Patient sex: M
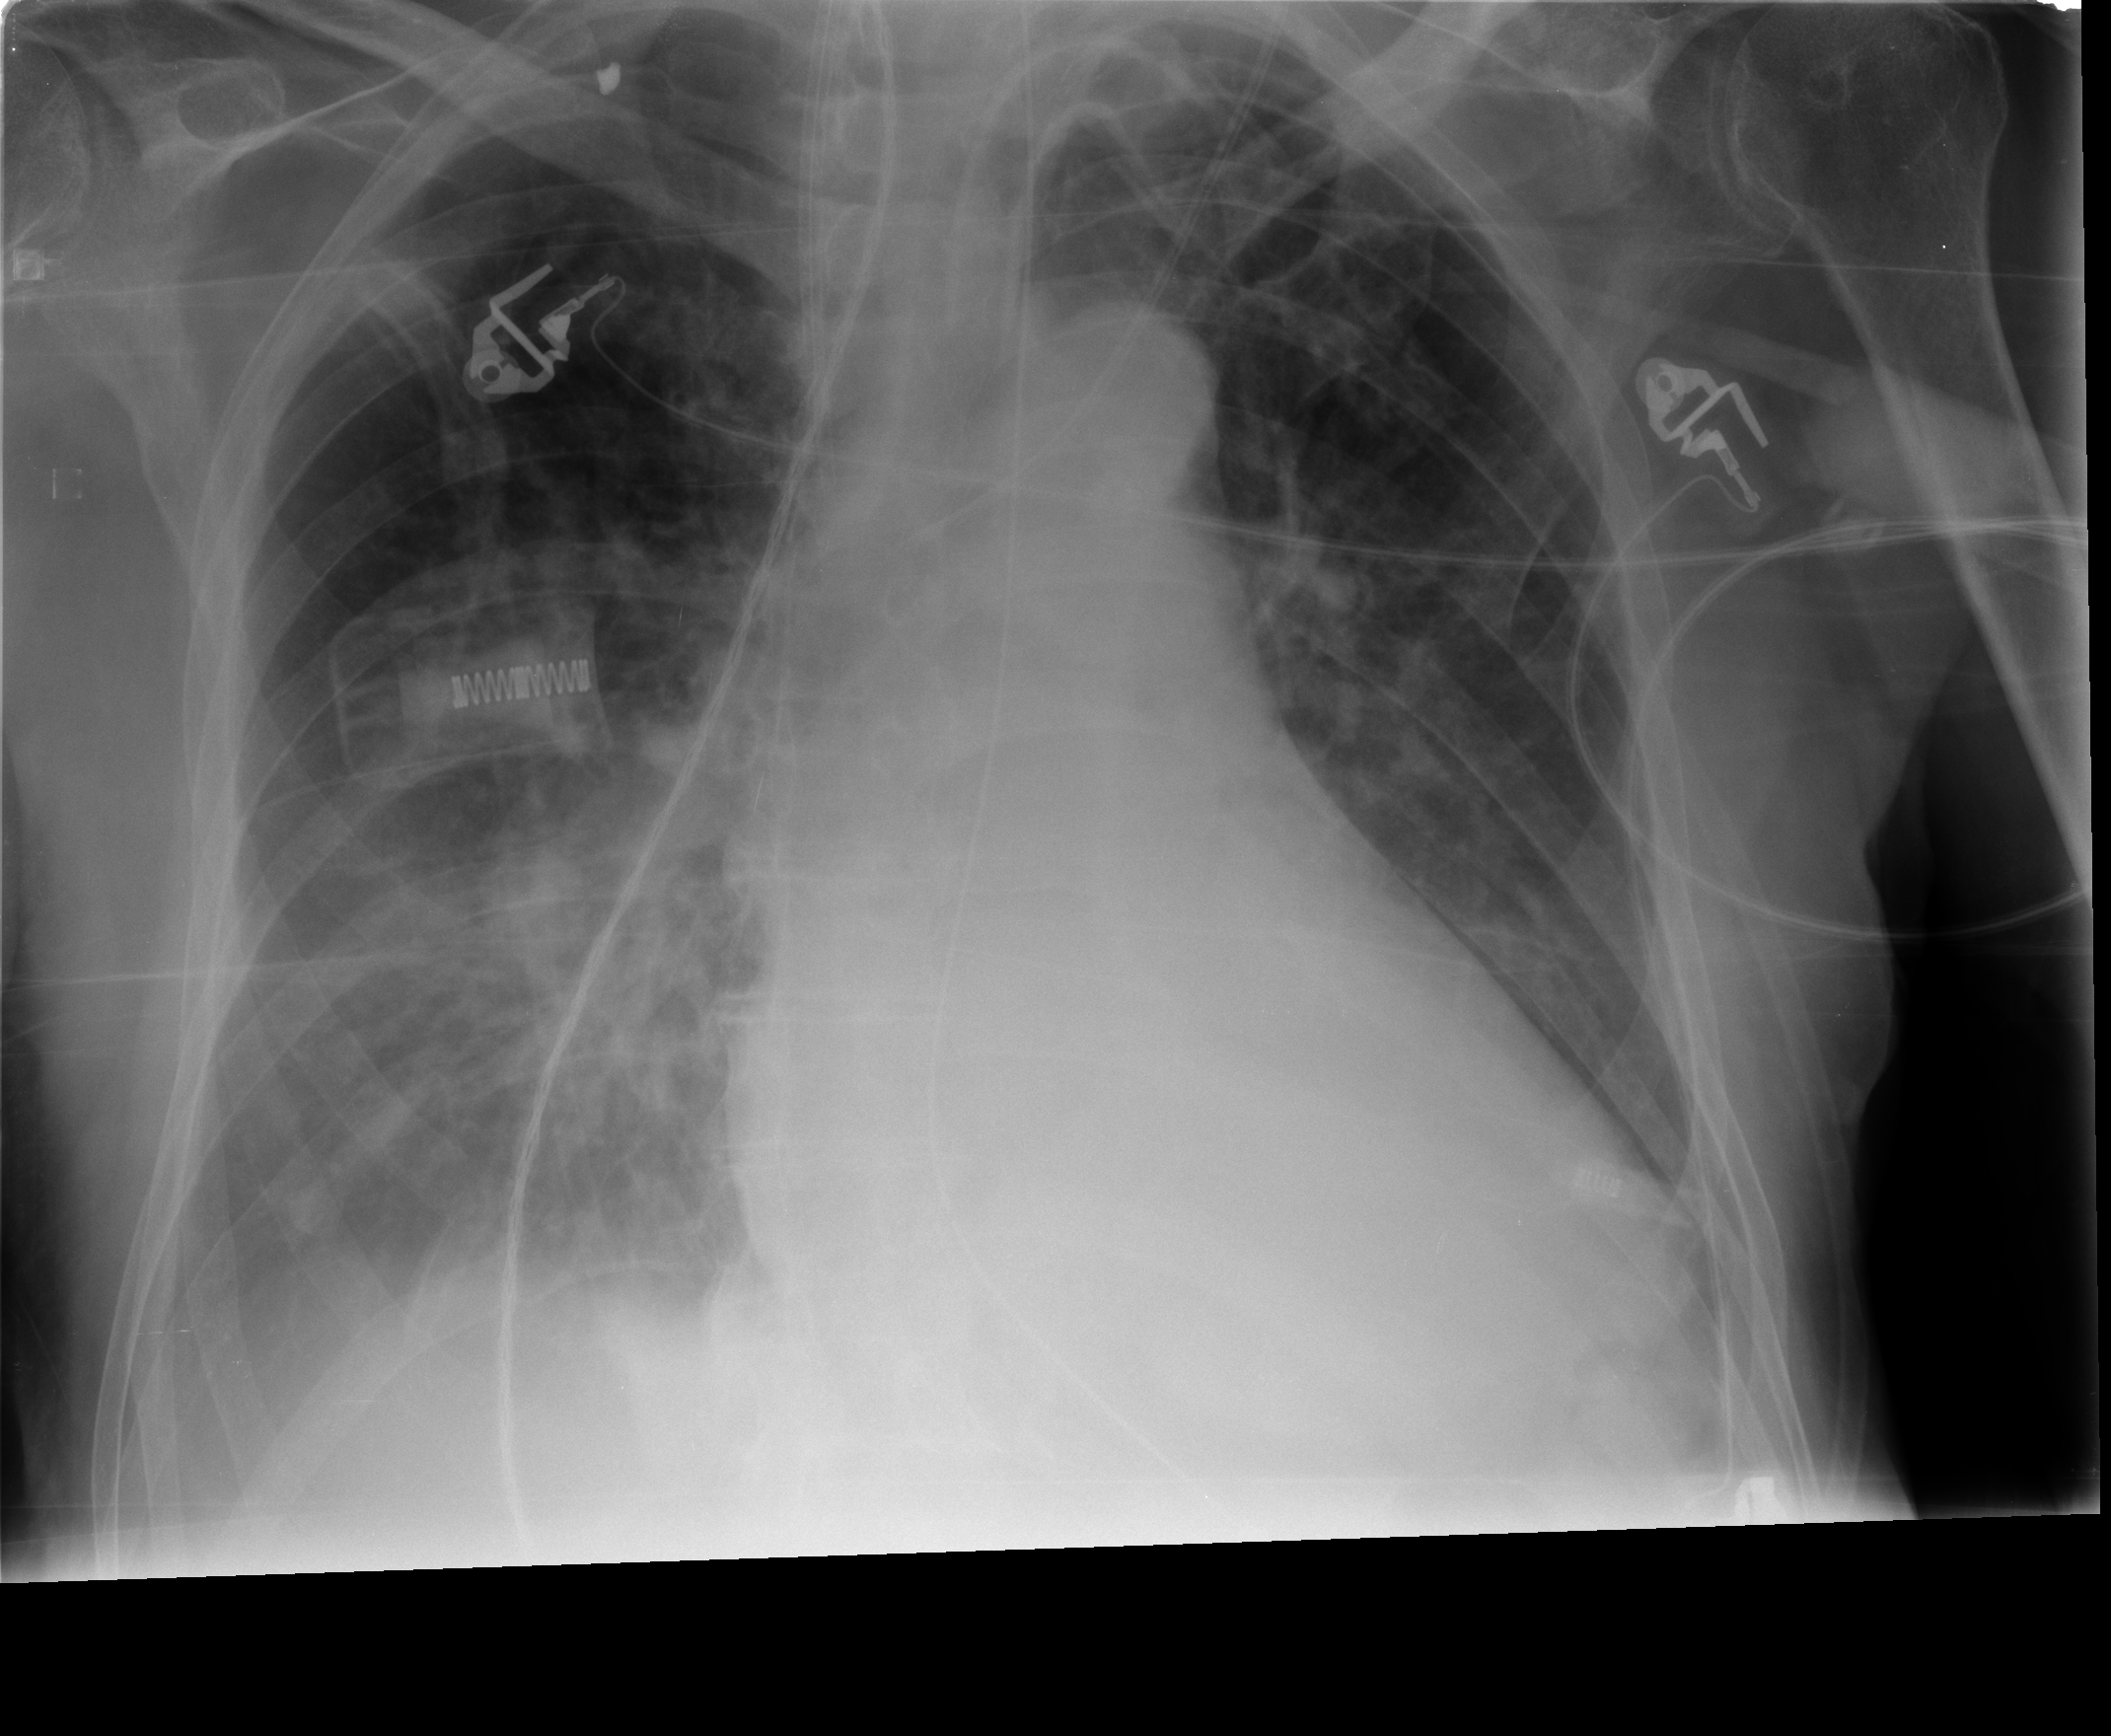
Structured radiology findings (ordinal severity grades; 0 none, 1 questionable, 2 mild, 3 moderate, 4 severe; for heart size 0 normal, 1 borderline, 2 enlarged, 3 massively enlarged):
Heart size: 2
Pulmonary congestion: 1
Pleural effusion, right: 2
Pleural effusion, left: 1
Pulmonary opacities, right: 2
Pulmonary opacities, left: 1
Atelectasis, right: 2
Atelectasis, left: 2